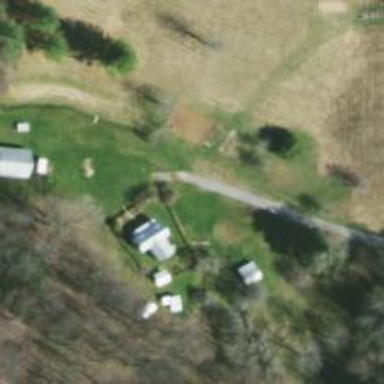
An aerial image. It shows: Historic farm.